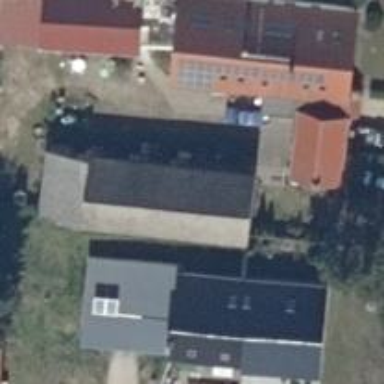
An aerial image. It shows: House with flat light gray roof.